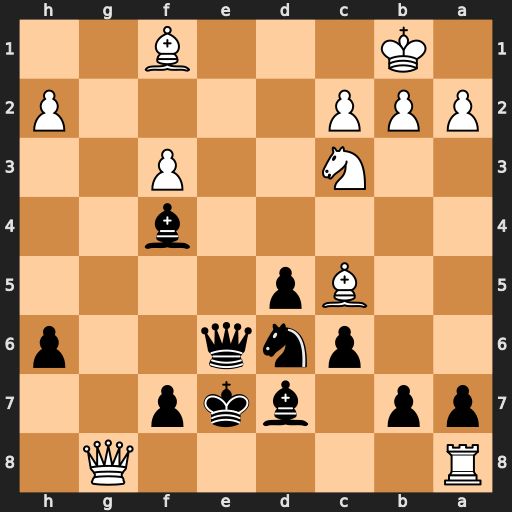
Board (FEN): R5Q1/pp1bkp2/2pnq2p/2Bp4/5b2/2N2P2/PPP4P/1K3B2
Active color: b
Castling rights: -
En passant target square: -
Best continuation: Qe1+ Nd1 Qxd1#